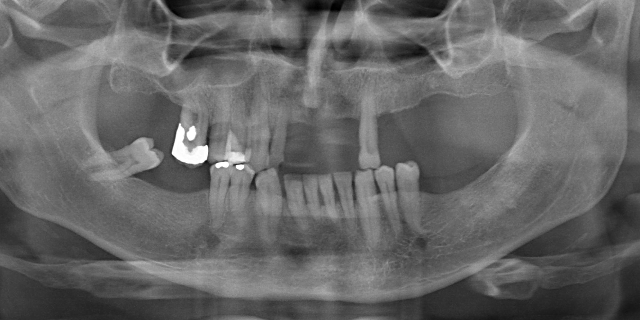
adult